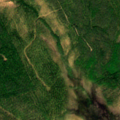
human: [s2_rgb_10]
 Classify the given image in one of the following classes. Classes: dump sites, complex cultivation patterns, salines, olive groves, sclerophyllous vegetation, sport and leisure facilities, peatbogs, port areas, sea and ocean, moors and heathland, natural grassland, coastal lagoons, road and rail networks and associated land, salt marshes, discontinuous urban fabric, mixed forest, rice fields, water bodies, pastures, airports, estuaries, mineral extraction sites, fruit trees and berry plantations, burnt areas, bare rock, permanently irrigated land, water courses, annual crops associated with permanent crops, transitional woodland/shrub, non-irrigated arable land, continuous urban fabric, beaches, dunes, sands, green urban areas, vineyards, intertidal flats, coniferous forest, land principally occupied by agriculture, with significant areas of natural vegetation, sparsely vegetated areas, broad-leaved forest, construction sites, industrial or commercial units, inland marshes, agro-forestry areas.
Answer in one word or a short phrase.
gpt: coniferous forest, mixed forest, peatbogs